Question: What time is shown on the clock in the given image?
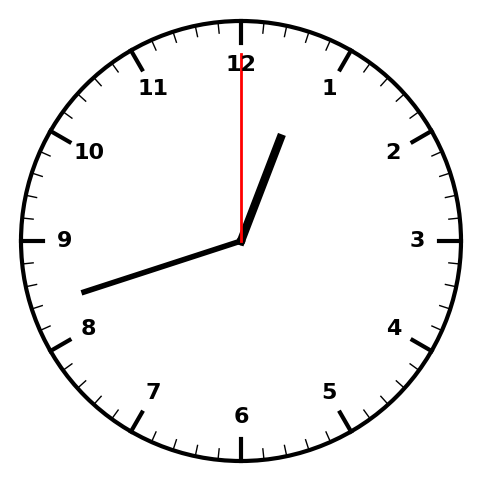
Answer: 12:42:00